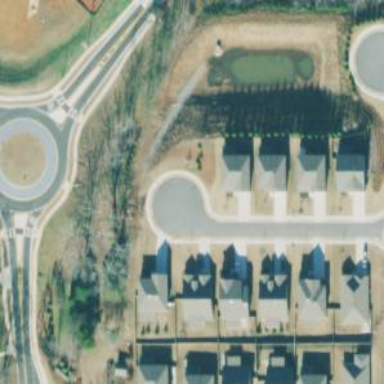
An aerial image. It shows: Turning circle on the road.